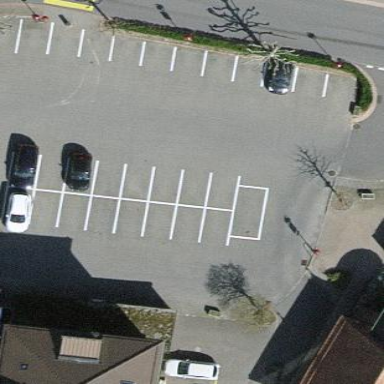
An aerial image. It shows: Parking area.